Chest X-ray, PA view. Patient: 68 years old, sex M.
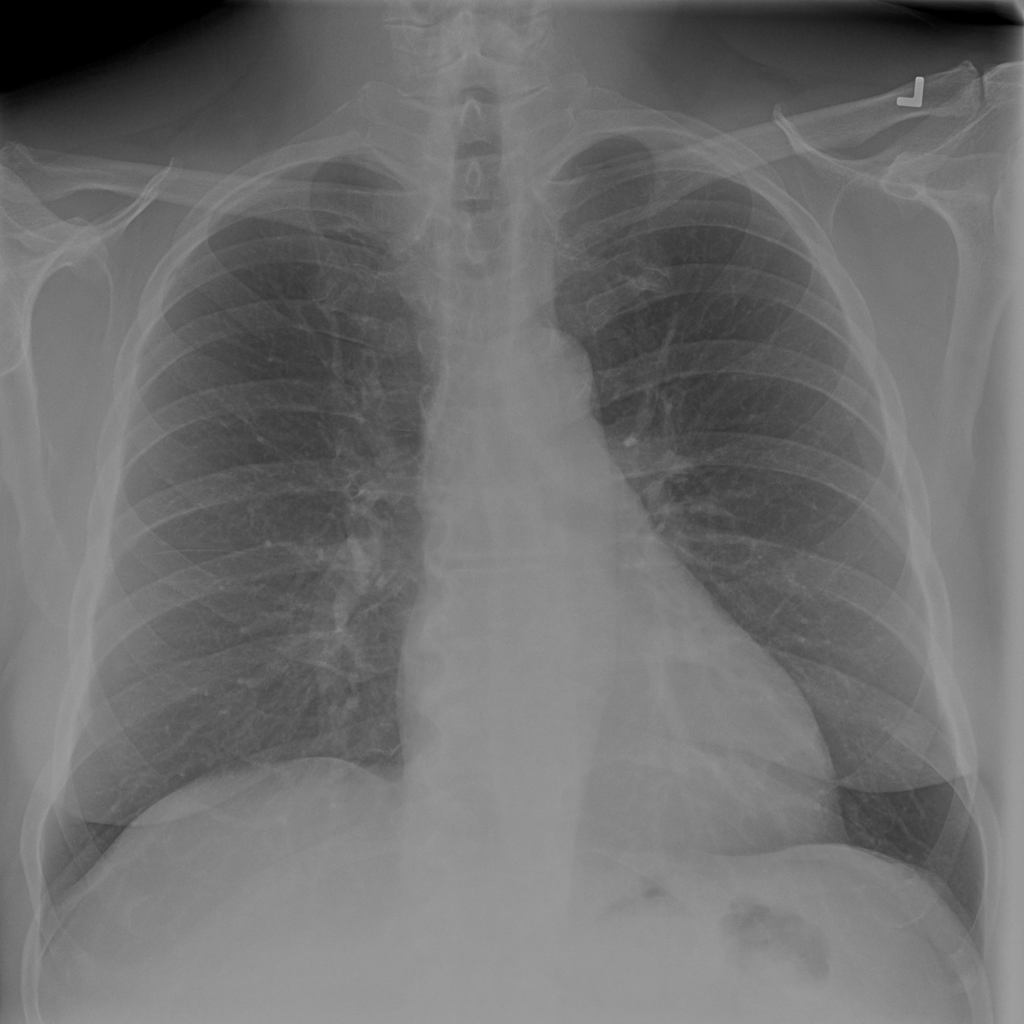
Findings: No Finding